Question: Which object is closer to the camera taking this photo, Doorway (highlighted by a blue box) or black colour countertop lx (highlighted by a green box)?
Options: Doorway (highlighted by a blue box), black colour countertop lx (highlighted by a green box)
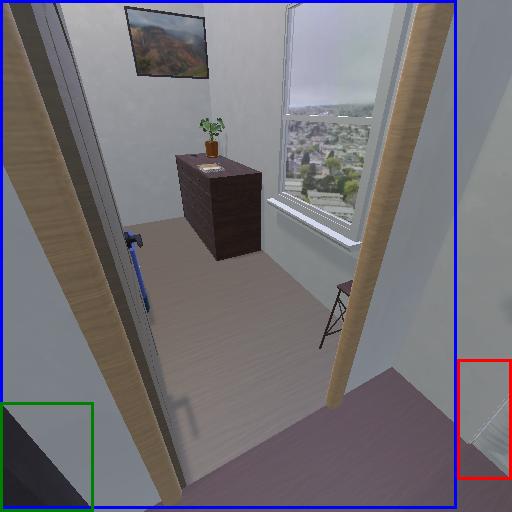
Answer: Doorway (highlighted by a blue box)